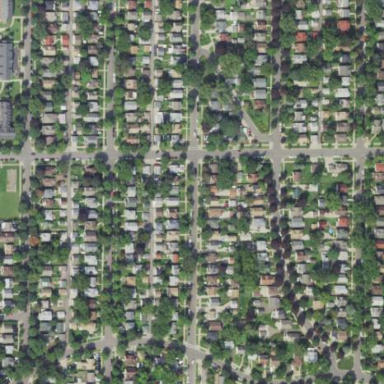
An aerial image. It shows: Single-family residential area.